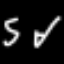
Label: squiggle